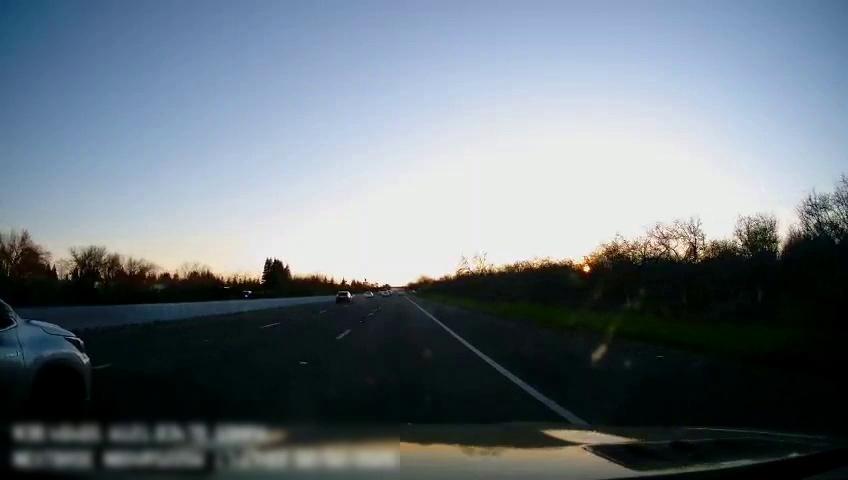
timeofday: Dusk/Dawn/Twilight
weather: Sunny
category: Drivable Space
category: Vehicles | Car
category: Vehicles | SUV
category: Lanes | Current Lane
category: Lanes | Current Lane
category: Lanes | Alternate Lane